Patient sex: M
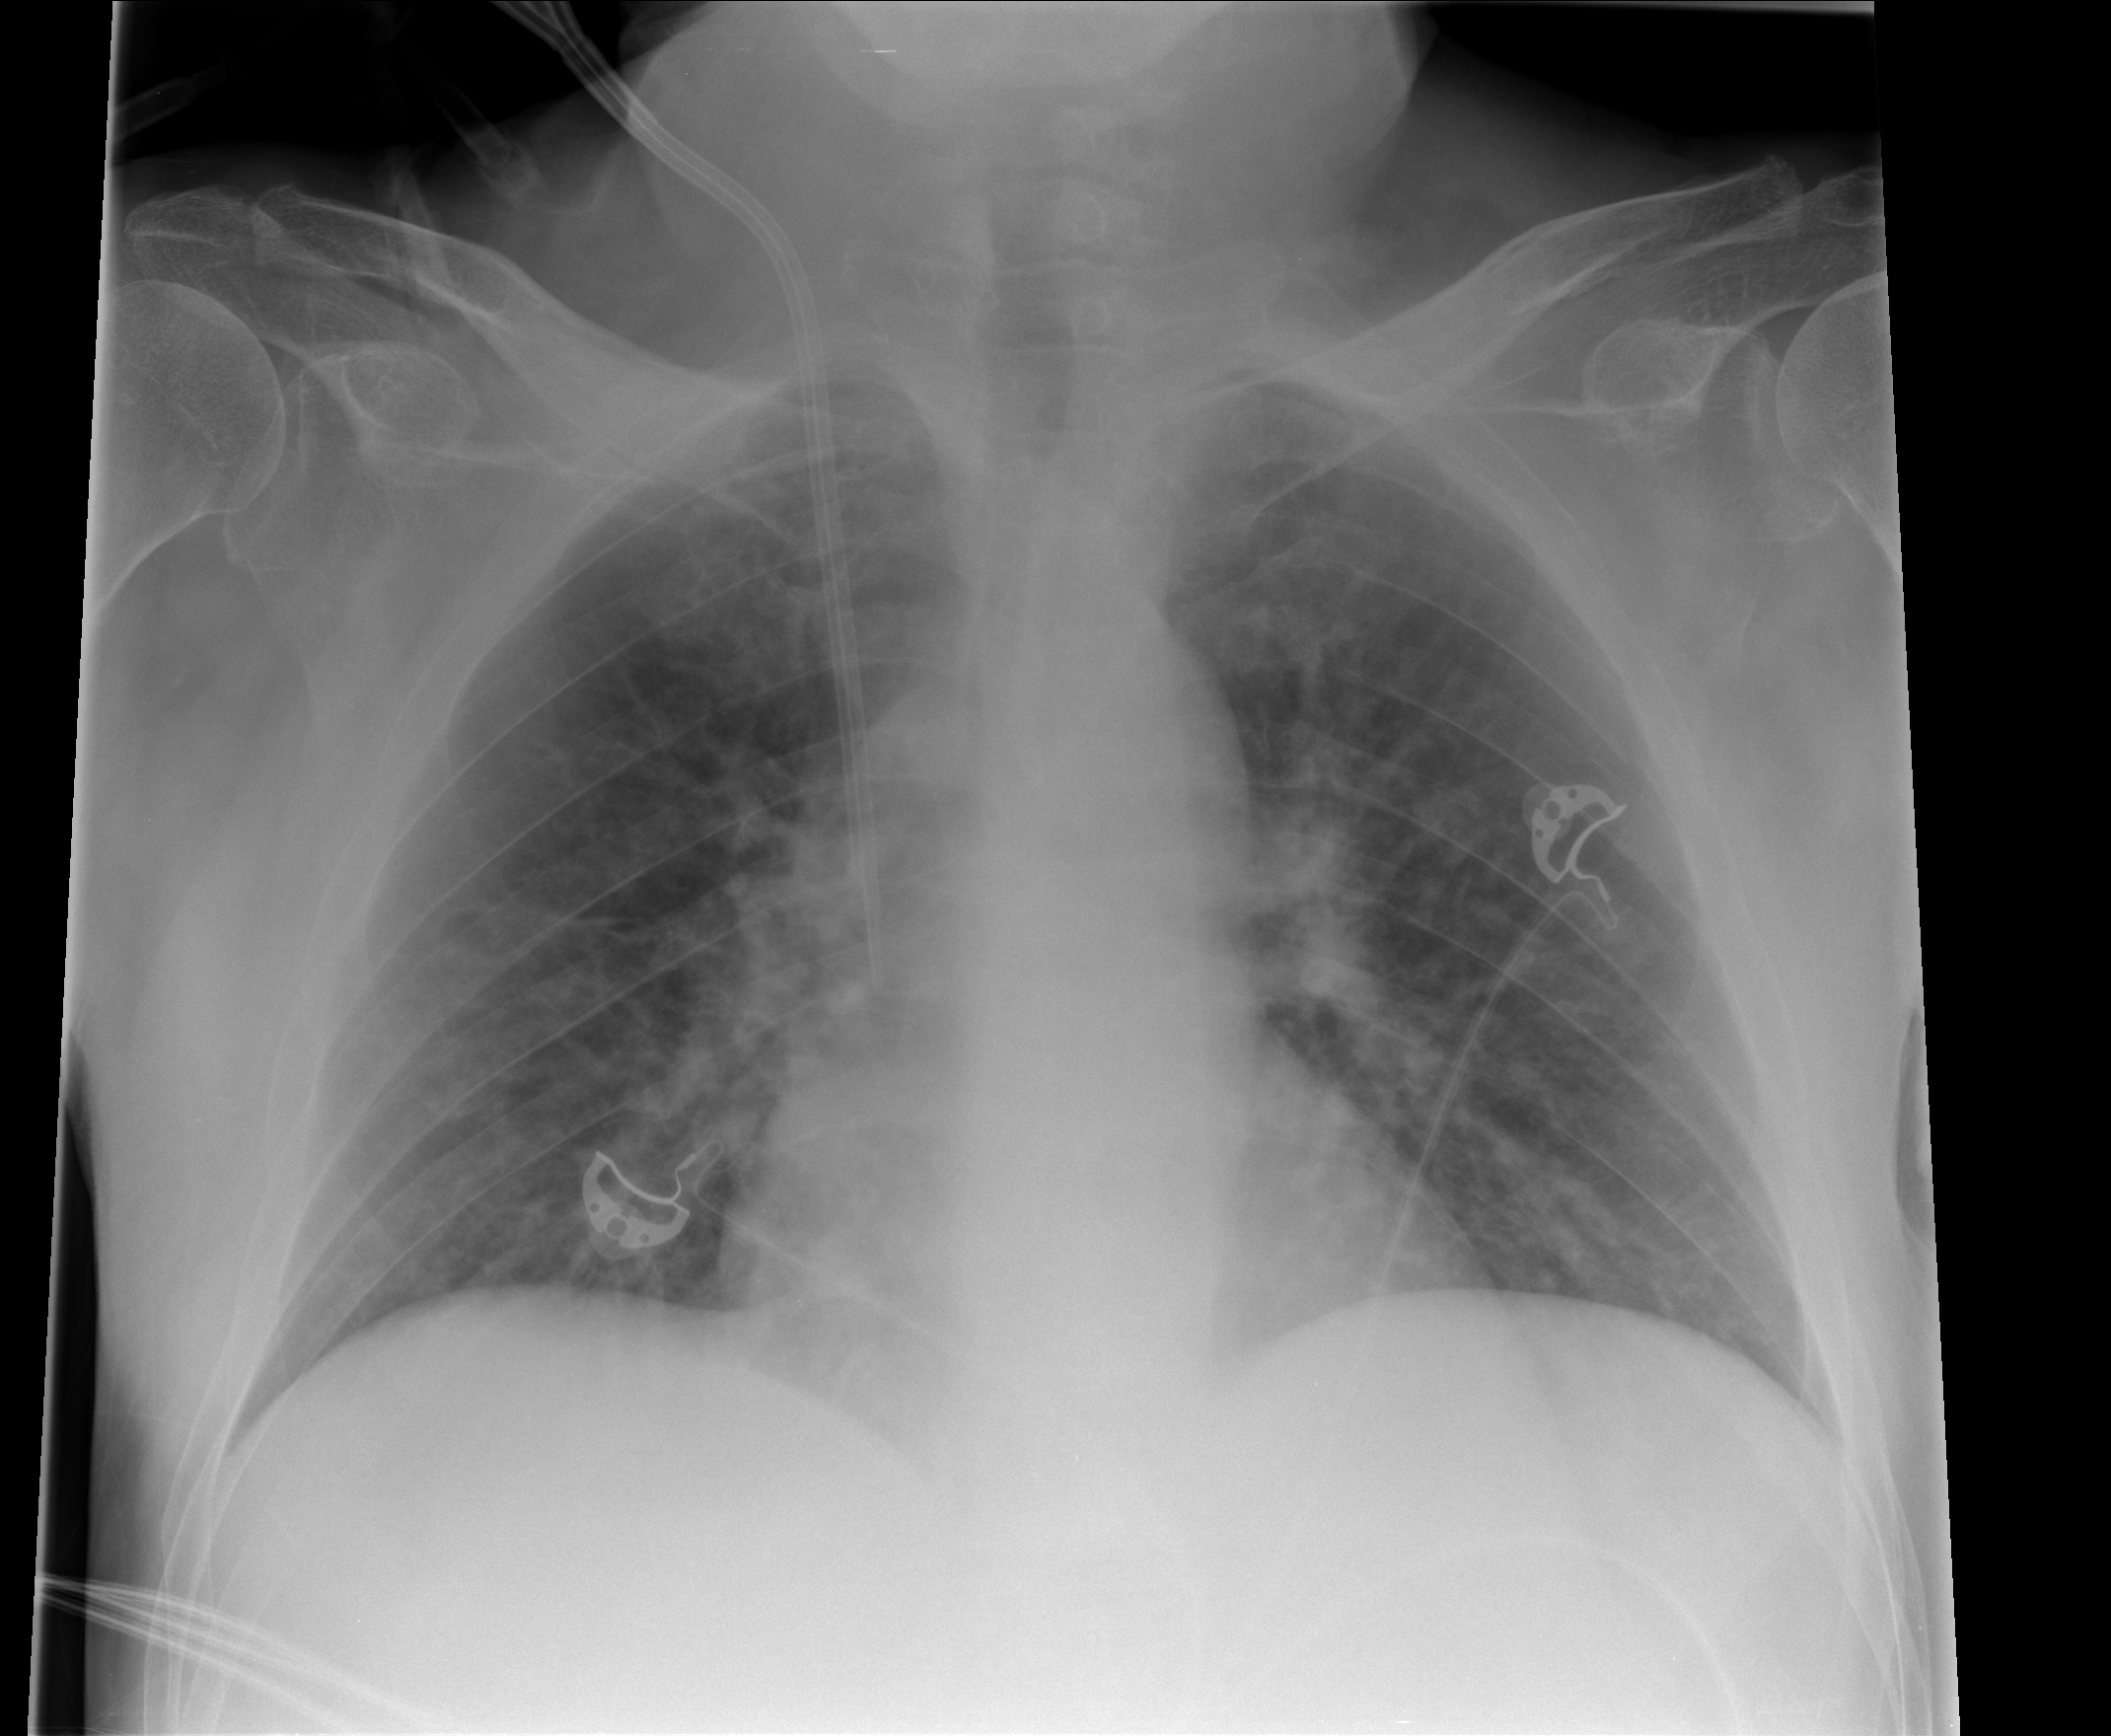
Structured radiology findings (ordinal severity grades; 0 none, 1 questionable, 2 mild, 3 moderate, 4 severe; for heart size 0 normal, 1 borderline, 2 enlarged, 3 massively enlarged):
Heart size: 0
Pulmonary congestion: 2
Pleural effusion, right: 0
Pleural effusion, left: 0
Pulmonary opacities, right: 2
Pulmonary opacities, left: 2
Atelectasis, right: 0
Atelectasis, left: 0